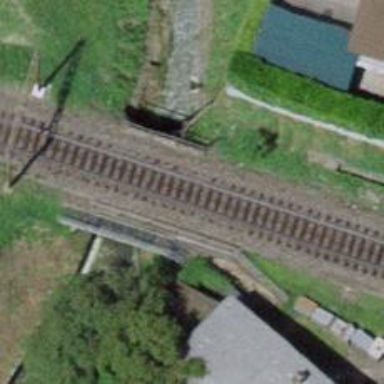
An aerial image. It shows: Railway bridge with electrified contact lines.